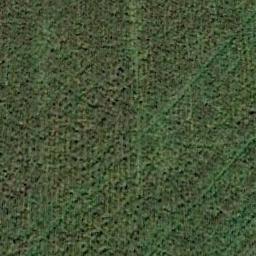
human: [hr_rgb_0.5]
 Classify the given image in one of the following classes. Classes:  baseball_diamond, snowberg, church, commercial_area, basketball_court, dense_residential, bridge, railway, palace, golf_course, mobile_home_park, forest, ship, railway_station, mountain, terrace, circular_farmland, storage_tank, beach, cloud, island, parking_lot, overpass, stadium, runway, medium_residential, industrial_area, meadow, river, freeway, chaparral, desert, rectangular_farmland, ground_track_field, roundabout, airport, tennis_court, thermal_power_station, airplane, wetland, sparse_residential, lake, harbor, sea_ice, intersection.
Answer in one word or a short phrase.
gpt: meadow